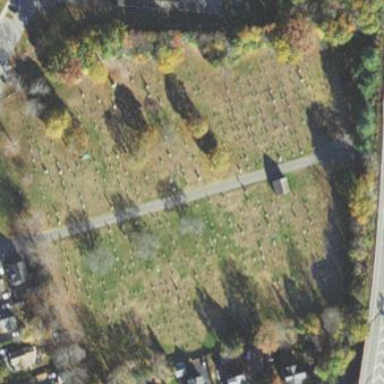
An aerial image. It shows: Private cemetery with landuse designation.